Current action and preconditions to check: path_clear

Your task: For each precondition in the list above, predict whether it will hold at this action.

Consider the current scene as observed from the mobile robot's camera, and analyze the predicted future states of all dynamic agents (e.g., people, animals, vehicles, or any moving entities) within the NEXT SECOND.

IMPORTANT: Only answer "very likely" if you are absolutely certain—based on strong, clear evidence—that a dynamic agent will violate the precondition in the predicted future state. Do NOT answer "very likely" for unlikely, ambiguous, or low-probability risks.

Ask yourself for each precondition: Is there a high probability, with clear and convincing evidence, that the predicted future states of any dynamic agent will interfere with the predicted future state of the currently executing action within the NEXT SECOND, causing that precondition to fail?

Assess the risk level based on these predictions. Use "likely" or "very likely" if motions create a clear risk of interference.

Use "neutral" or "improbable" if agents are nearby but their predicted paths are clearly diverging or non-conflicting.

Failure Risk Categories: "very improbable", "improbable", "neutral", "likely", "very likely"

Answer Format: Output ONLY the probability_of_failure value from these categories: "very improbable", "improbable", "neutral", "likely", "very likely"

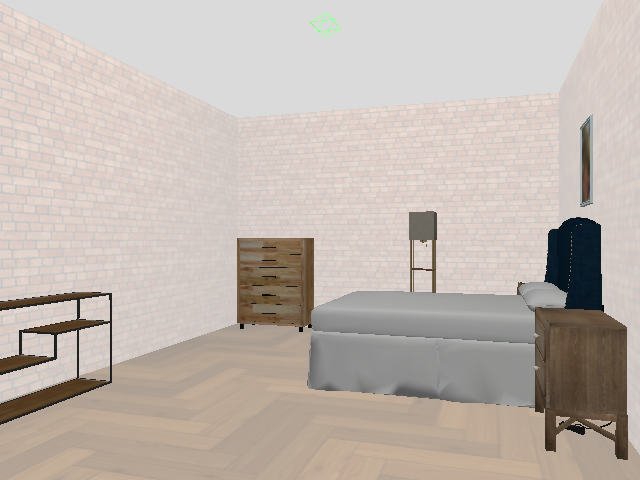

Answer: very improbable